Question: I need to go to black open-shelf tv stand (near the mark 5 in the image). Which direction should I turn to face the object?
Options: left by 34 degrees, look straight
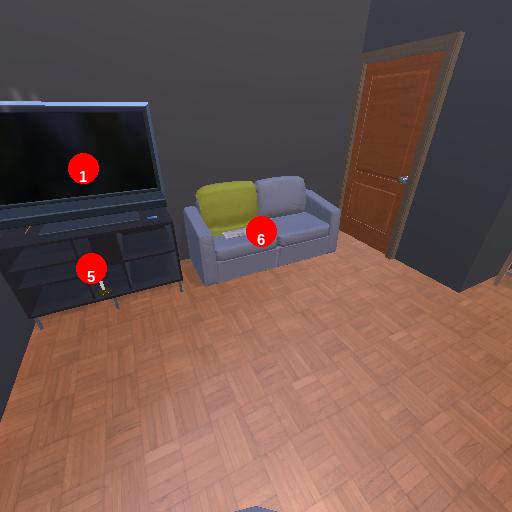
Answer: left by 34 degrees